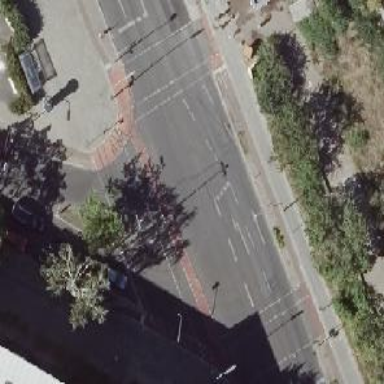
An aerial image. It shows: Footway that serves as traffic island.